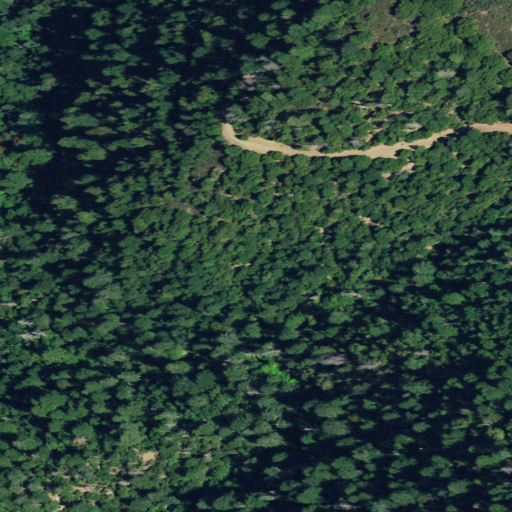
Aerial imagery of valley in California named Skunk Gulch containing evergreen forest, deciduous forest, mixed forest, and shrub